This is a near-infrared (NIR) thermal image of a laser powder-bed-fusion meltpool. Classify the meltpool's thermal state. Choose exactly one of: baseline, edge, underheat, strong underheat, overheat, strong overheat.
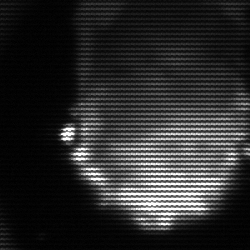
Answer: baseline